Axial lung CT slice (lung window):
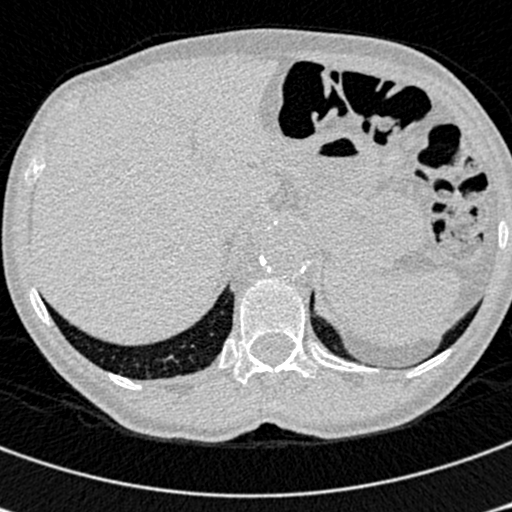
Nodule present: no